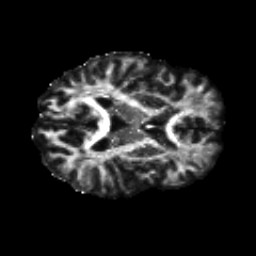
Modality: FA
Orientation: axial
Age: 31
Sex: male
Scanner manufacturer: siemens
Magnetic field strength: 3 T
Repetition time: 8.8 s
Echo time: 0.085 s